Field crop: maize
Growth stage: 2
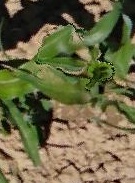
Species: maize